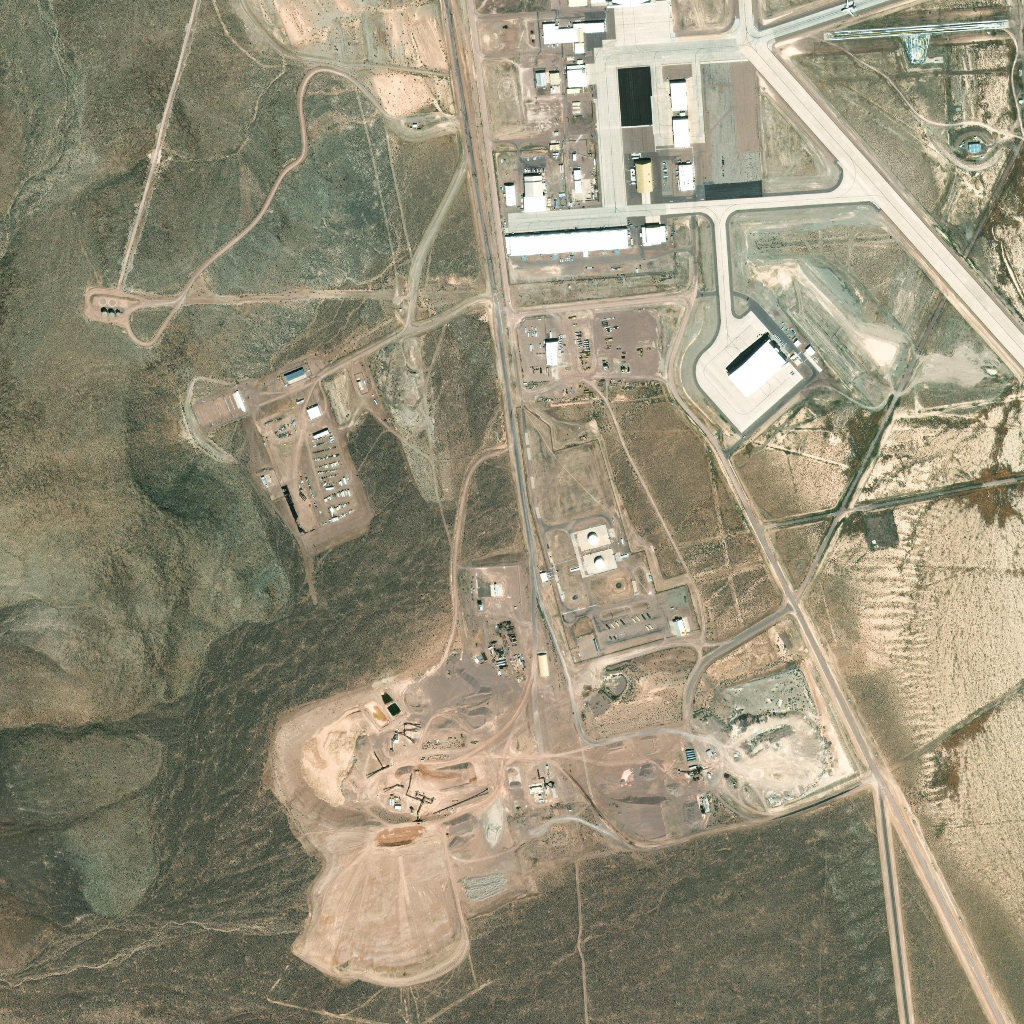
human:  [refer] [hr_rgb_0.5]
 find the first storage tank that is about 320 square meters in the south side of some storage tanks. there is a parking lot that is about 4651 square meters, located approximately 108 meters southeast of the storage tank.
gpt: <box>[[58, 54, 59, 55, 0]]</box>